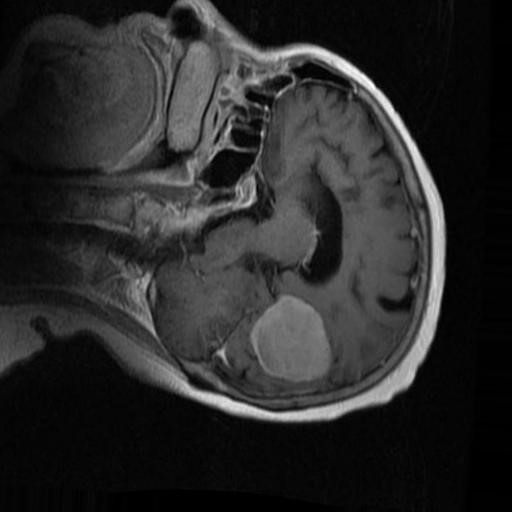
Label: brain_menin